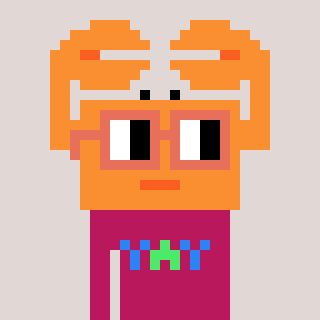
a pixel art character with square orange glasses, a crab-shaped head and a darkpink-colored body on a warm background